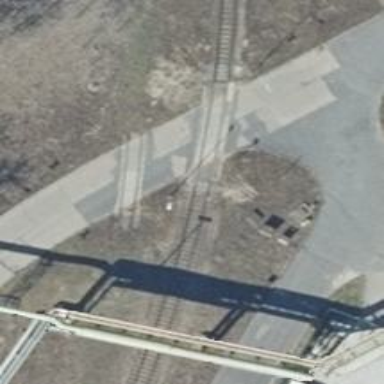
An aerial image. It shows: Abandoned railway yard.